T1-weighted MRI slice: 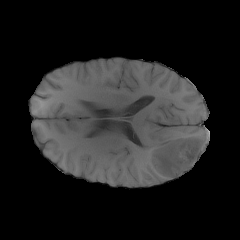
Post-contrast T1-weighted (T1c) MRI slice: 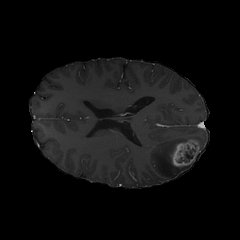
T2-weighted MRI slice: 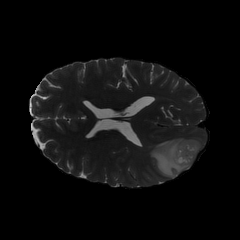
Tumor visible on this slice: yes